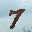
Label: 7